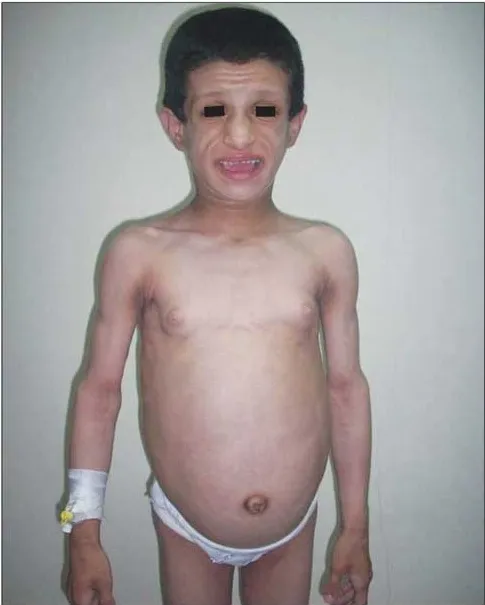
General appearance of the patient, note the coarse face, generalized loss of subcutaneous fat, prominent muscularity, and protuberant abdomen.
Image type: medical_photograph (skin_photograph)